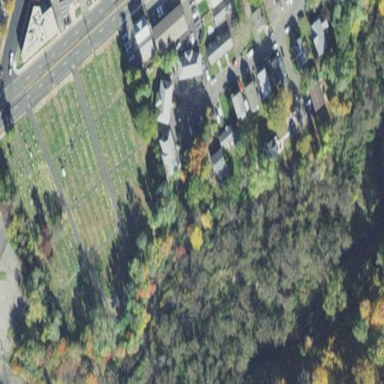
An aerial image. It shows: Wetland area with cemetery.